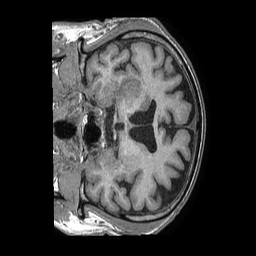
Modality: T1w
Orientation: coronal
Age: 59
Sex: male
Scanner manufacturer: philips
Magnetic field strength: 1.5 T
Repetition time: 0.007727 s
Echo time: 0.003535 s